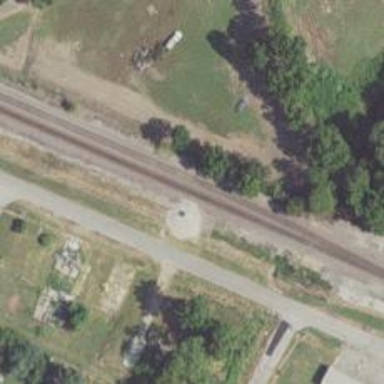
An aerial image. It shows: Railway signal.